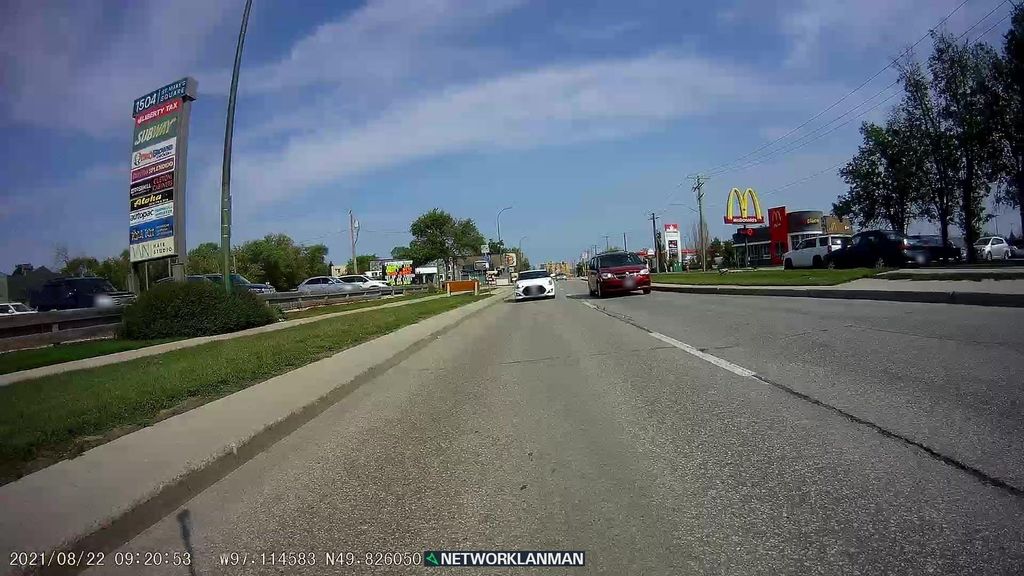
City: winnipeg